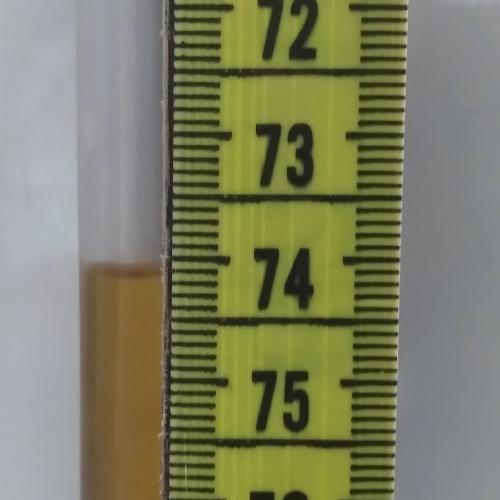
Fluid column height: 74.1 cm